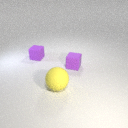
large yellow rubber sphere in front of small purple rubber cube